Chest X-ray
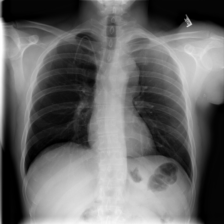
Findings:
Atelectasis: negative
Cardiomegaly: negative
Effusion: negative
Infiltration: negative
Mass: positive
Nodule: negative
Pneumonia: negative
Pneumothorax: negative
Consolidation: negative
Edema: negative
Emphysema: negative
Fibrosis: negative
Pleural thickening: negative
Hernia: negative